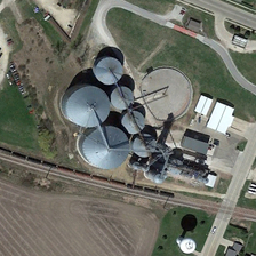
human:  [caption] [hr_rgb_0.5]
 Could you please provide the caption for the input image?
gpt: Six storage tanks are connected to the top of the conical roof near the railway and some roads.

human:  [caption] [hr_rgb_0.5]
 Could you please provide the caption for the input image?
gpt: there are somee big gray columnar tanks linking to each other by pipes .

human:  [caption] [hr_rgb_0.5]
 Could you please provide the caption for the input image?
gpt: these tanks are linked above next to the bare land and this road .

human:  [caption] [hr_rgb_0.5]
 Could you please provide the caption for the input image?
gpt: Six storage tanks are connected to the top of a conical roof near a railway and some roads.

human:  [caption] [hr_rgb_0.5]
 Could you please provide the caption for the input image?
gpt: Six storage tanks are connected to conical roofs near railways and some roads.